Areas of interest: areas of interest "Memorial Hall"
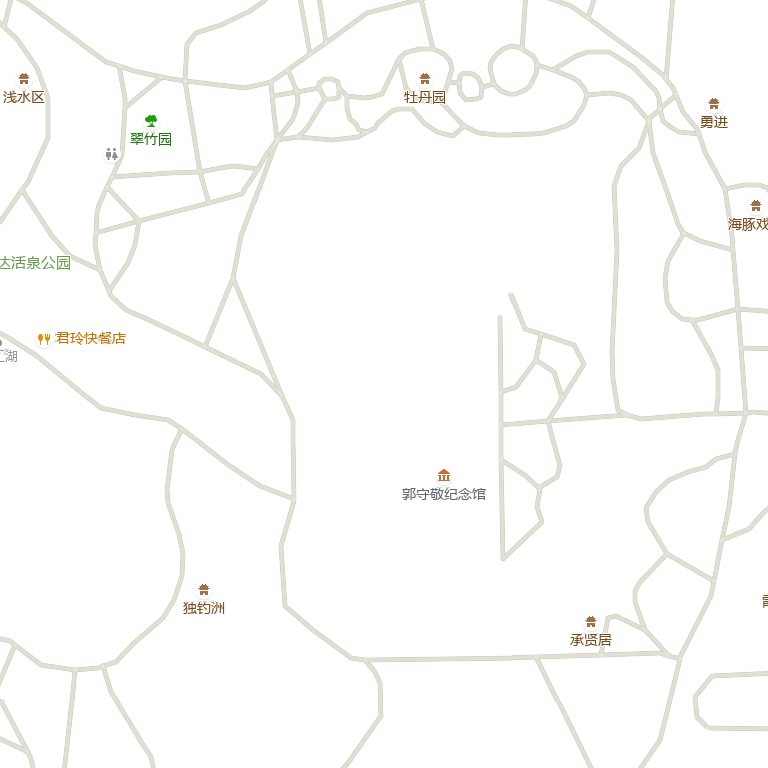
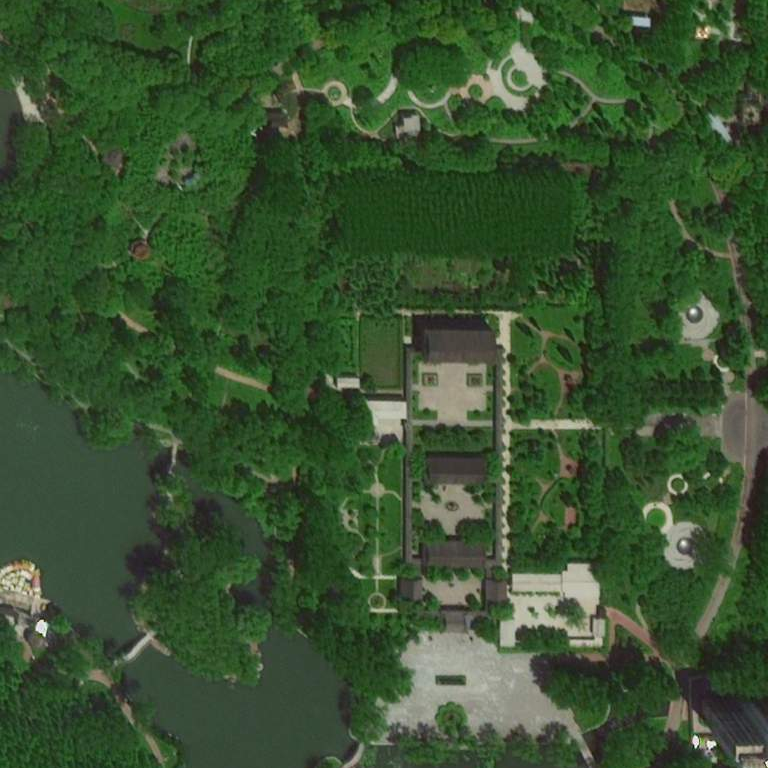